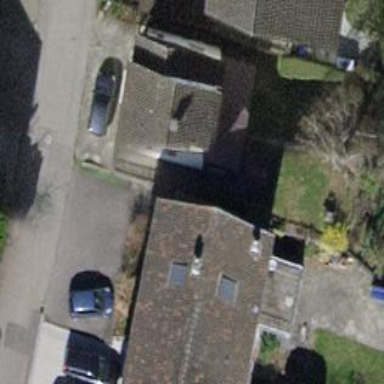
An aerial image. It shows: House with roof made of roof tiles.